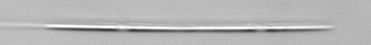
Label: Pseudo-nitzschia